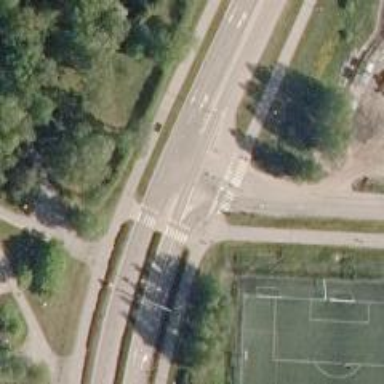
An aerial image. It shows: Asphalt cycleway.